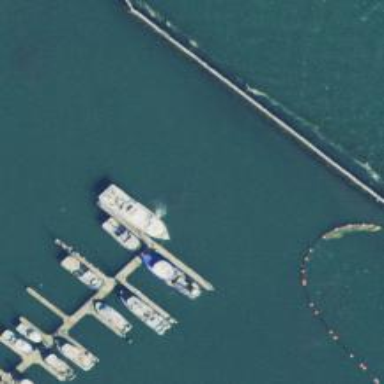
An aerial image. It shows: Man-made pier.